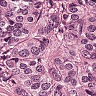
Metastatic tissue present: yes